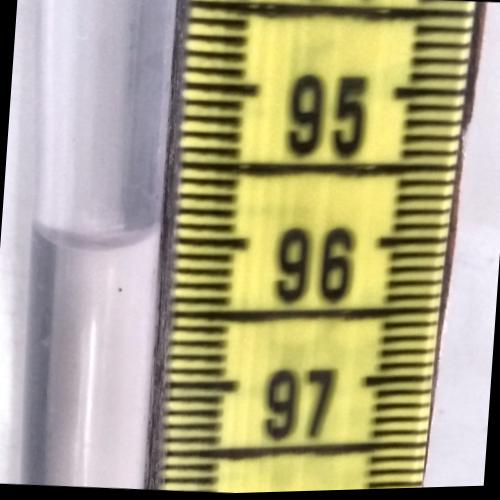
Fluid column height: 96.0 cm